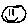
Label: smiley face